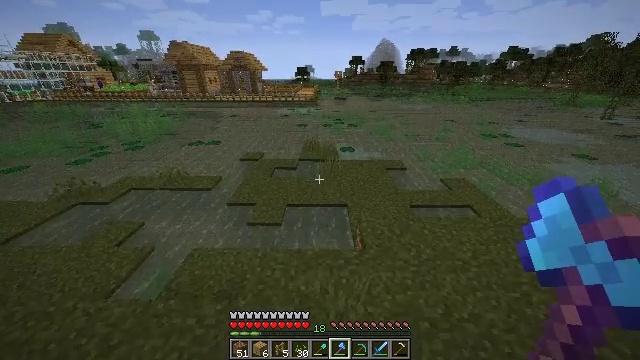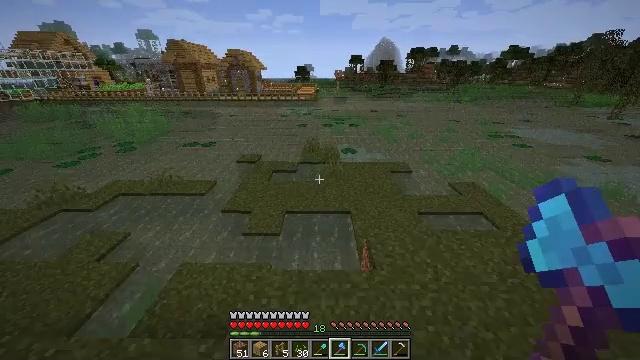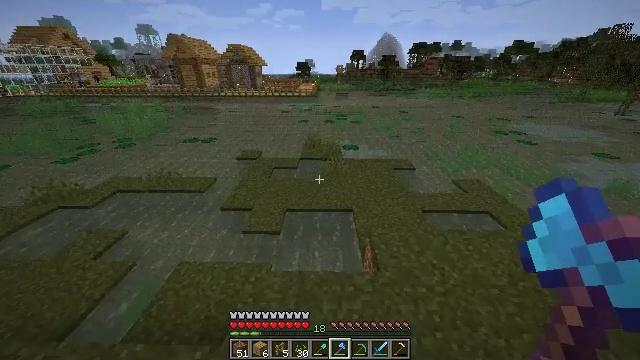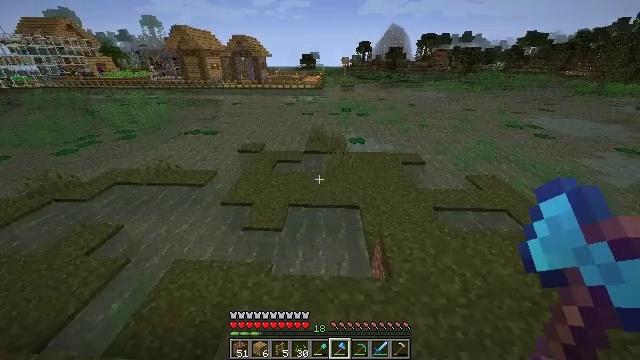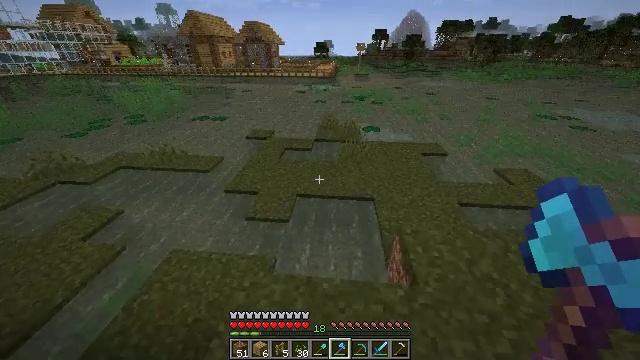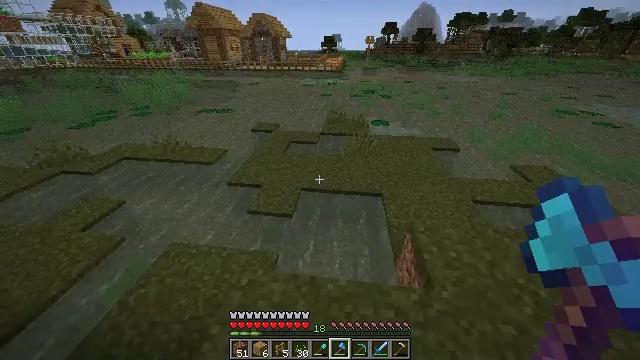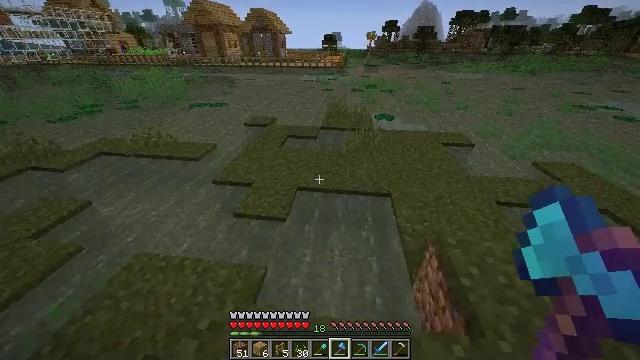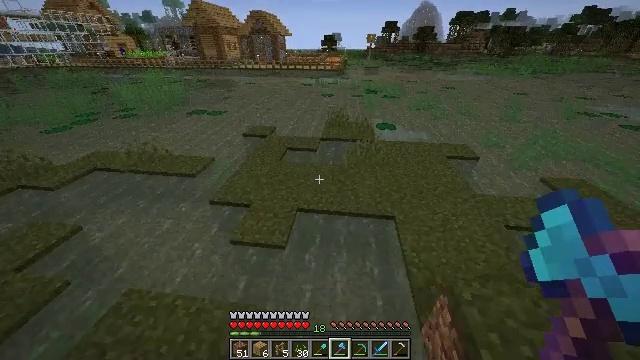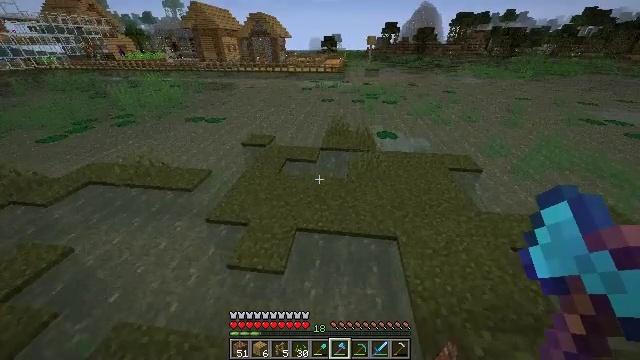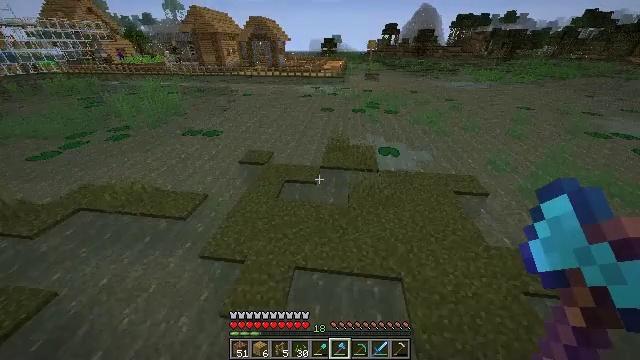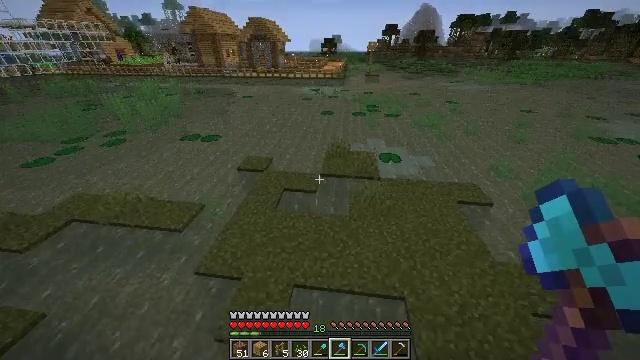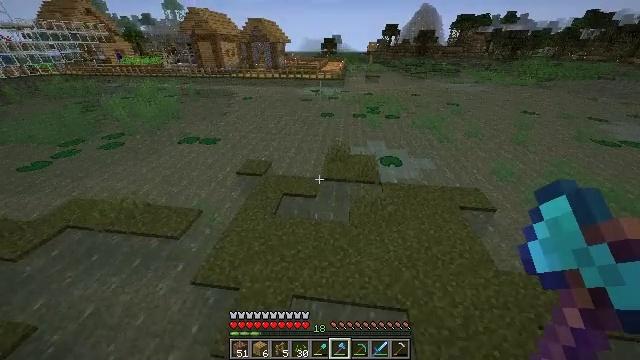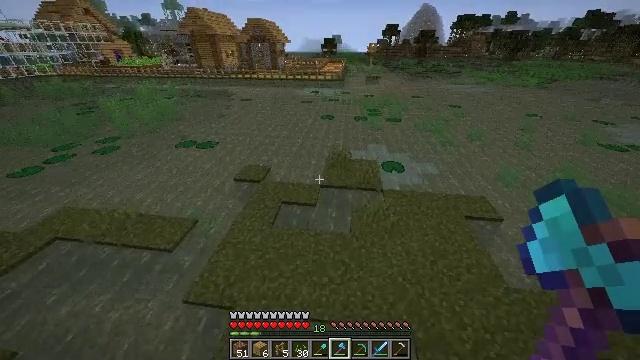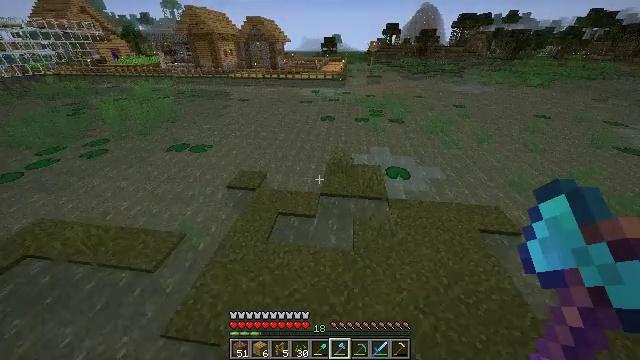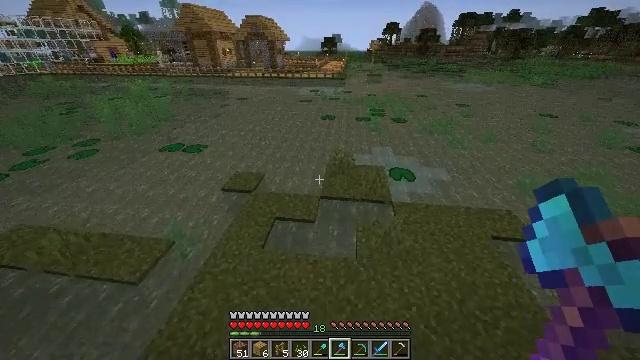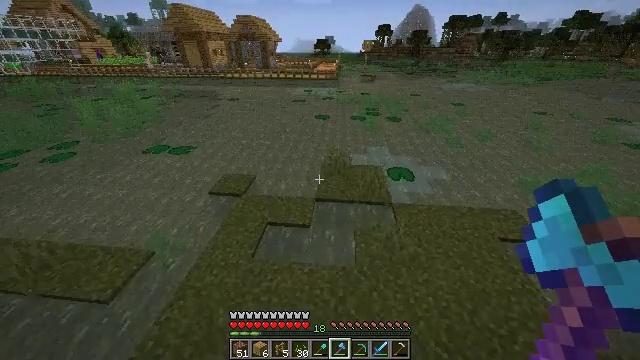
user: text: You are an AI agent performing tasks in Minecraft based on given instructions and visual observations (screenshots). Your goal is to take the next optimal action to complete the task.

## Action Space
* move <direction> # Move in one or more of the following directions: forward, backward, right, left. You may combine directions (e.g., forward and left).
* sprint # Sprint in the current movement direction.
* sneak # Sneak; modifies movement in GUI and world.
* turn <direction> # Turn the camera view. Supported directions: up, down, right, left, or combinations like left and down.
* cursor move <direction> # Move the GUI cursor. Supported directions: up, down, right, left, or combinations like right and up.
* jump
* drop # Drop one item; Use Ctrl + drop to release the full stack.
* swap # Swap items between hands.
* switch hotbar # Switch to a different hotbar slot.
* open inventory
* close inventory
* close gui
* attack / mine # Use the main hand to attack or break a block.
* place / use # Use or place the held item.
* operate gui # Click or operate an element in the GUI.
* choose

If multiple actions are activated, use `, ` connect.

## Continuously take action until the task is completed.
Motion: motion action
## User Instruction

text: Attack the oak fence to collect it.
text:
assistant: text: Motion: move forward, jump
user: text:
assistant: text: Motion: move forward, jump
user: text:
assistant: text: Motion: move forward, turn left and down, jump
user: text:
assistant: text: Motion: move forward, turn left and down, jump
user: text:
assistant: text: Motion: move forward, turn left and down, jump
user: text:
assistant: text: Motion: move forward, jump
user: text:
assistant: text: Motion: move forward, sprint, jump
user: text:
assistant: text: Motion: move forward, sprint, jump
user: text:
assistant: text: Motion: move forward, sprint, jump
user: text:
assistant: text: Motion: move forward, sprint, jump
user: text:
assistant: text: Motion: move forward, jump
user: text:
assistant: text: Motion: move forward, jump
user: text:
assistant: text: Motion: move forward, jump
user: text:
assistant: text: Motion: move forward, jump
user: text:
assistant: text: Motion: move forward, turn right, jump
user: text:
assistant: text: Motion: move forward, turn right and up, jump
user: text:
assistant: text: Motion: move forward, turn right, jump
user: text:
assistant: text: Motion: move forward, jump
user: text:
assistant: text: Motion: move forward, turn right, jump
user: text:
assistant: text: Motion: move forward, sprint, jump
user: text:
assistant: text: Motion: move forward, sprint, jump
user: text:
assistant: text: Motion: move forward, sprint, jump
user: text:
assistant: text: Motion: move forward, jump
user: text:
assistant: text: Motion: move forward, jump
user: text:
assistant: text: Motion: move forward, jump
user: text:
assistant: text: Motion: move forward, jump
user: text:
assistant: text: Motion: move forward, jump
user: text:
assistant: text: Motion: move forward, turn left, jump
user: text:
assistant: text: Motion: move forward, turn left and down, jump
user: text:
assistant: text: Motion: move forward, turn left, jump